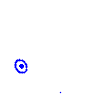
Particle: electron